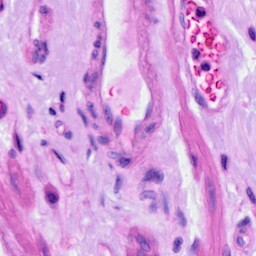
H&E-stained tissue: Ovarian